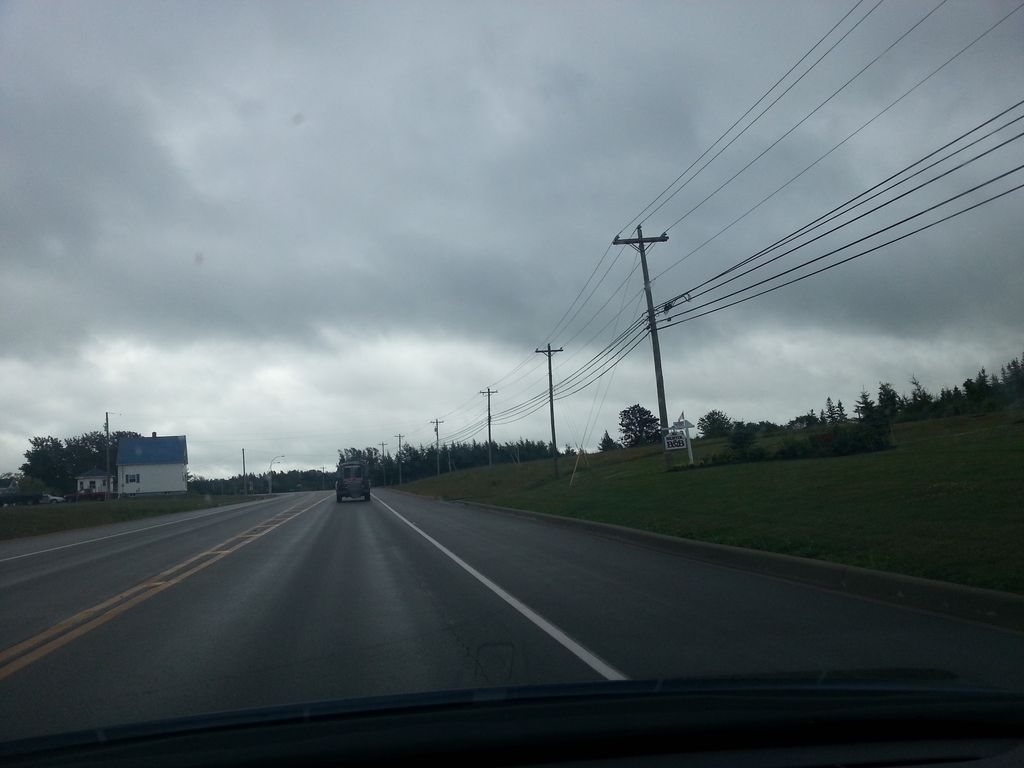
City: charlottetown